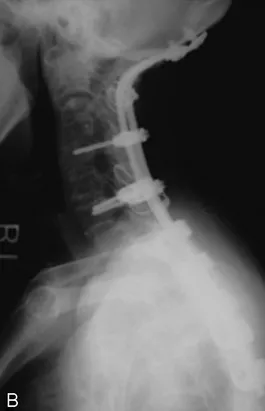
A,B
) Anteroposterior and lateral radiography of the cervical spine after O-T5 fixation. After the first surgery, anterior displacement of C2 on C3 was completely reduced.
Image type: radiology (x_ray)